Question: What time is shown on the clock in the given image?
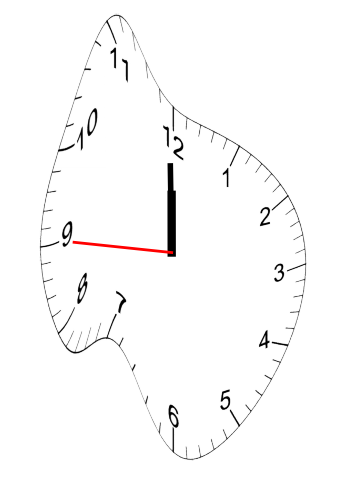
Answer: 11:59:45